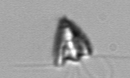
Label: Pyramimonas_longicauda